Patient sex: M
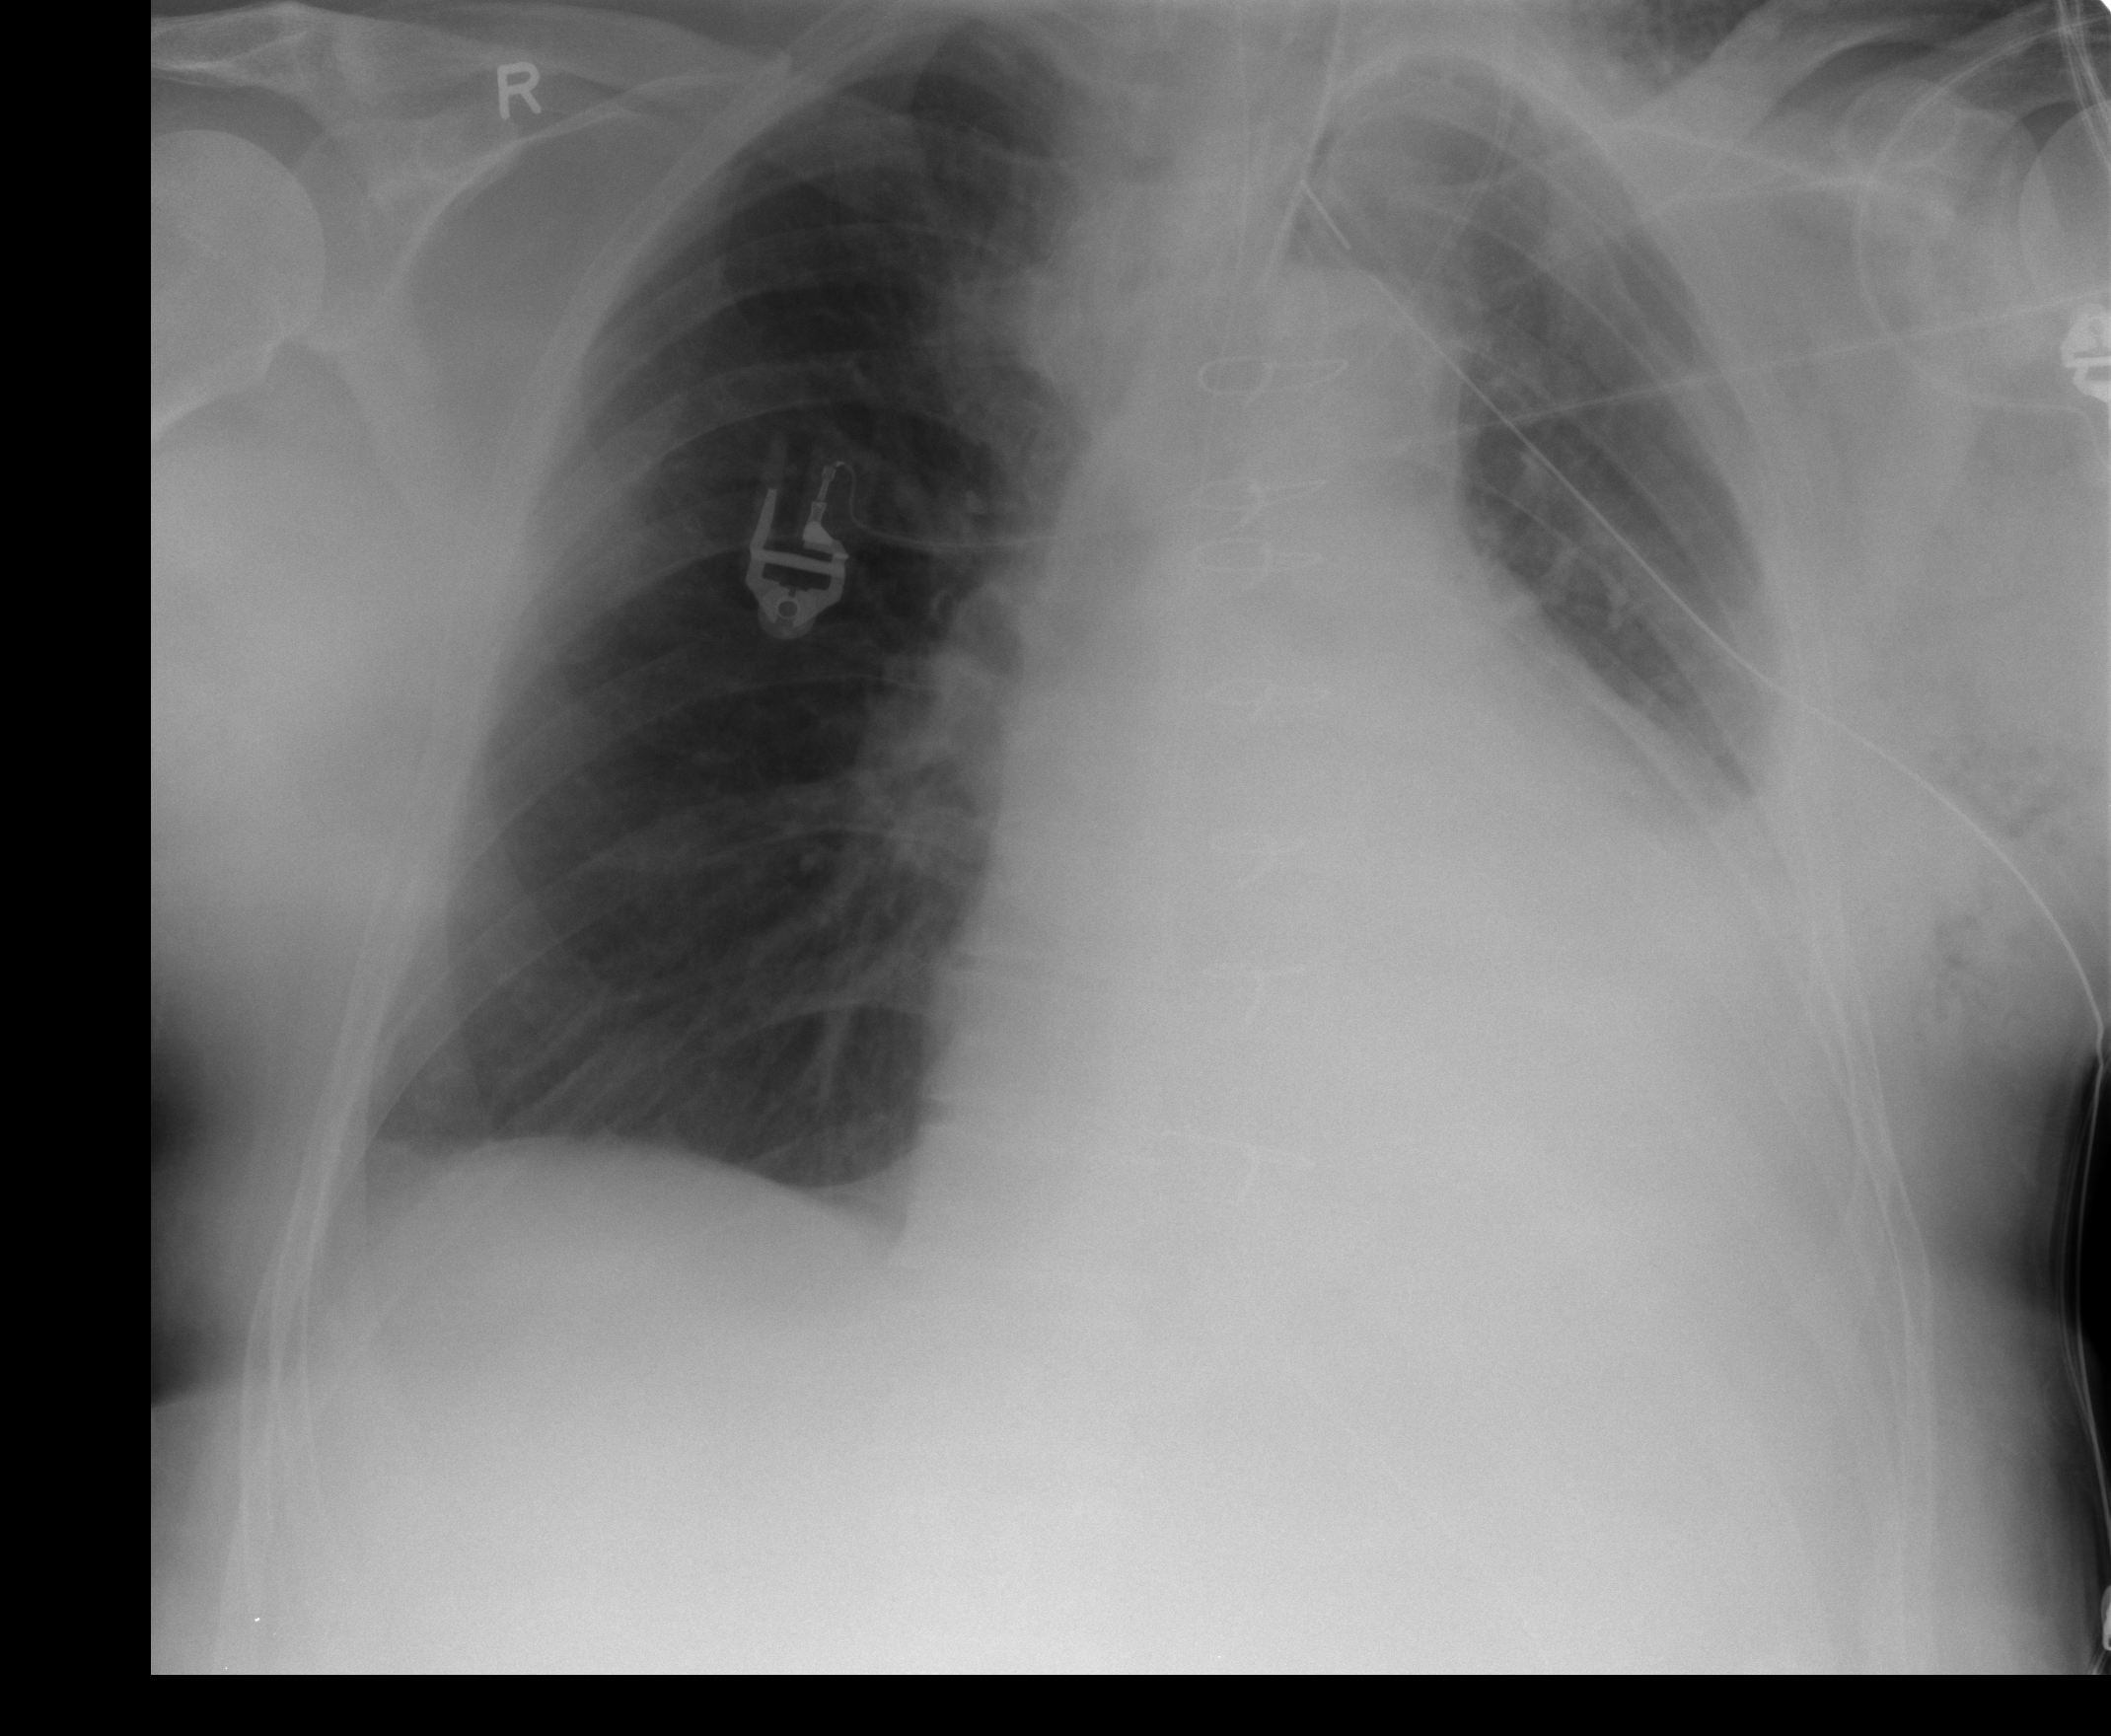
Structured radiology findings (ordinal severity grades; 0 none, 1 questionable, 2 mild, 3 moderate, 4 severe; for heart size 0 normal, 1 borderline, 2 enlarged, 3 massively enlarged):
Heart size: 2
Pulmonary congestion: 0
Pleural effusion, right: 0
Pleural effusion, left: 2
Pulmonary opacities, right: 0
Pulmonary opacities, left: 0
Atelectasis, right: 1
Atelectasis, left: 2